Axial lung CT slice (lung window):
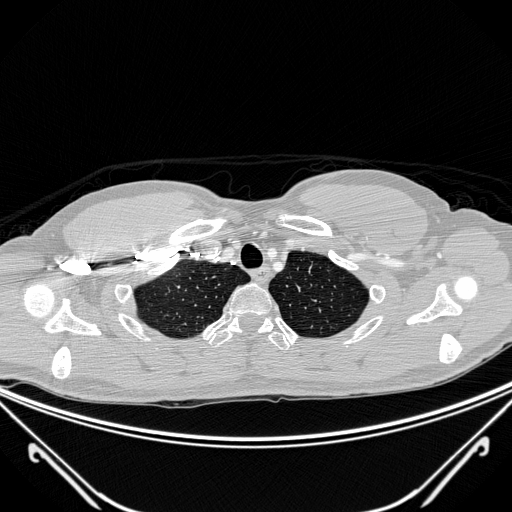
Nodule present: no